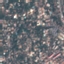
Label: Residential